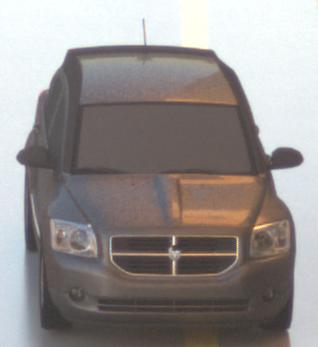
Make: Dodge
Model: Caliber 1.8
Detailed model: Caliber
Model produced from: 2006/06
Model produced until: 2009/03
Doors: 5
Color: gray
Road condition: wet road
Daytime: sunrise or sunset
Contrast: medium contrast